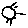
Label: sun